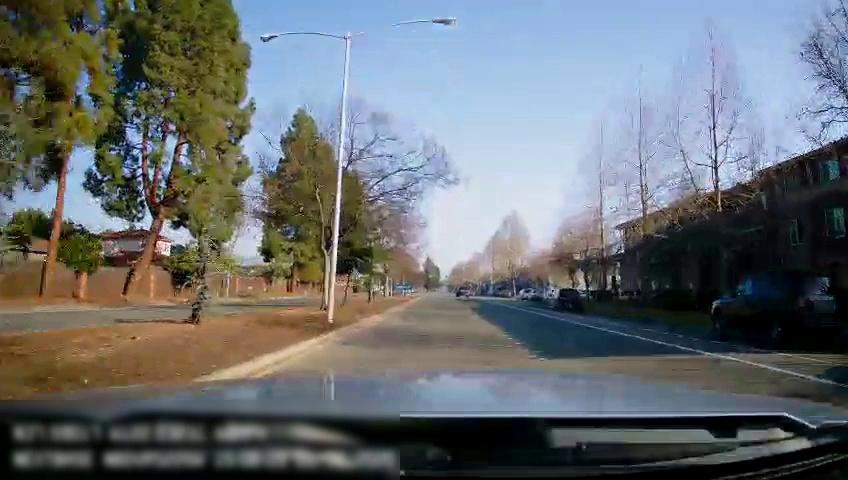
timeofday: Day
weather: Sunny
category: Drivable Space
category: Drivable Space
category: Vehicles | Car
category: Vehicles | Car
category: Vehicles | SUV
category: Vehicles | SUV
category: Lanes | Current Lane
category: Lanes | Alternate Lane
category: Lanes | Alternate Lane